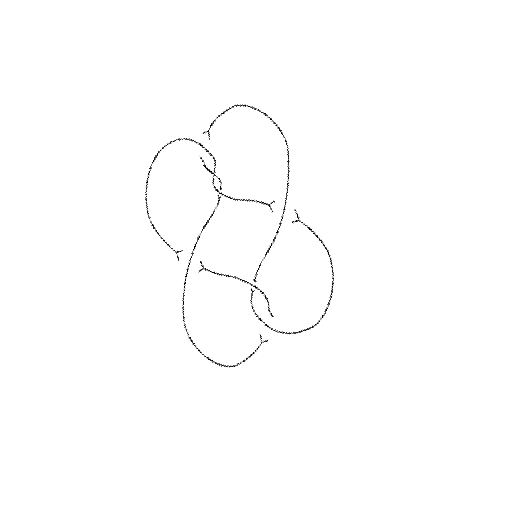
Crossing number: 7